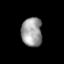
Tissue: prostate
Cell type: B cells
Senescence score: 0.7246
Nuclear area (px): 597
Mean DAPI intensity: 154.573